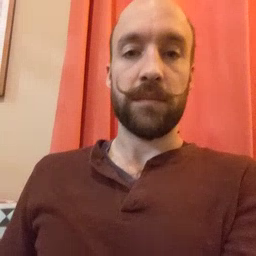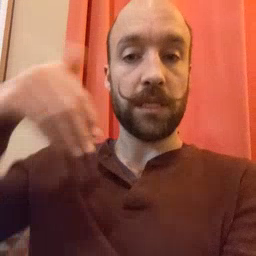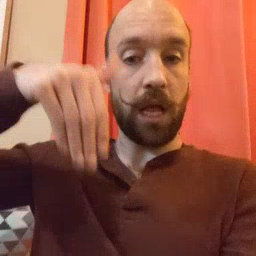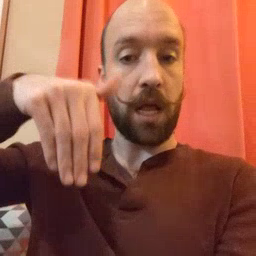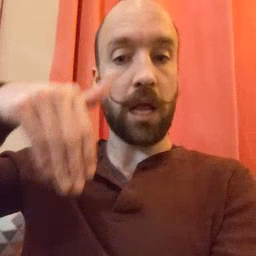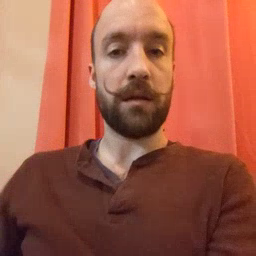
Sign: night